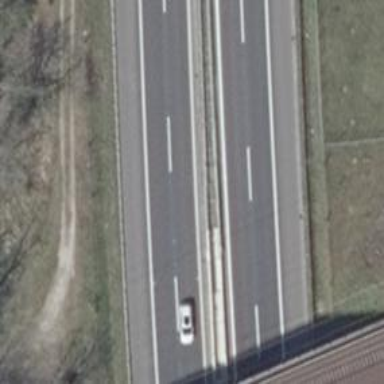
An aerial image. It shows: This is trunk highway with motorroad.